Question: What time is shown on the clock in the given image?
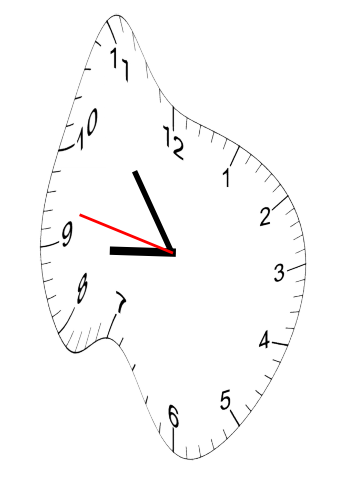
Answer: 08:53:47